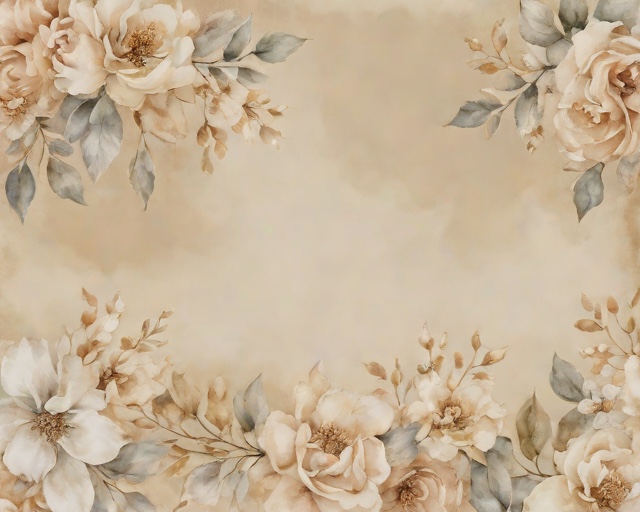
Category: Wedding